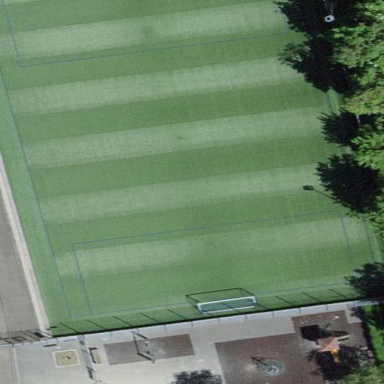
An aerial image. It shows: Soccer pitch for leisureland activities.